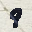
Label: 9